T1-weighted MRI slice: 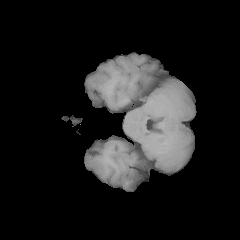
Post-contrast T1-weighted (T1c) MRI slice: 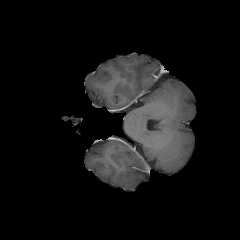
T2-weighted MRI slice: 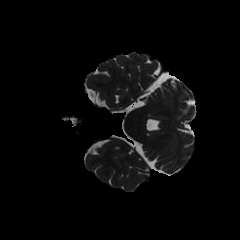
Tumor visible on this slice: no